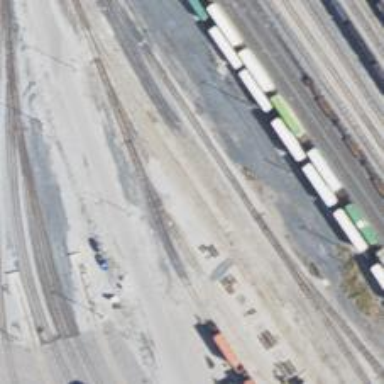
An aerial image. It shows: Railway yard in service.